Interaction volume radius: 5 \u00c5
Interaction volume height: 15 \u00c5
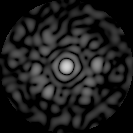
Disorder parameter: 0.7561